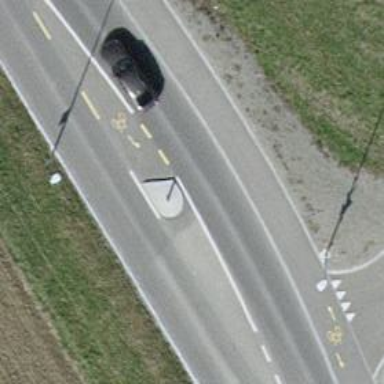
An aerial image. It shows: Traffic calming island.